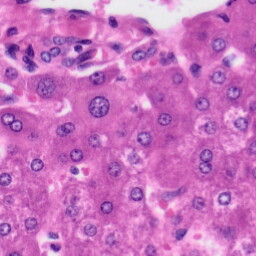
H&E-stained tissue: Liver